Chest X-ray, PA view. Patient: 74 years old, sex F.
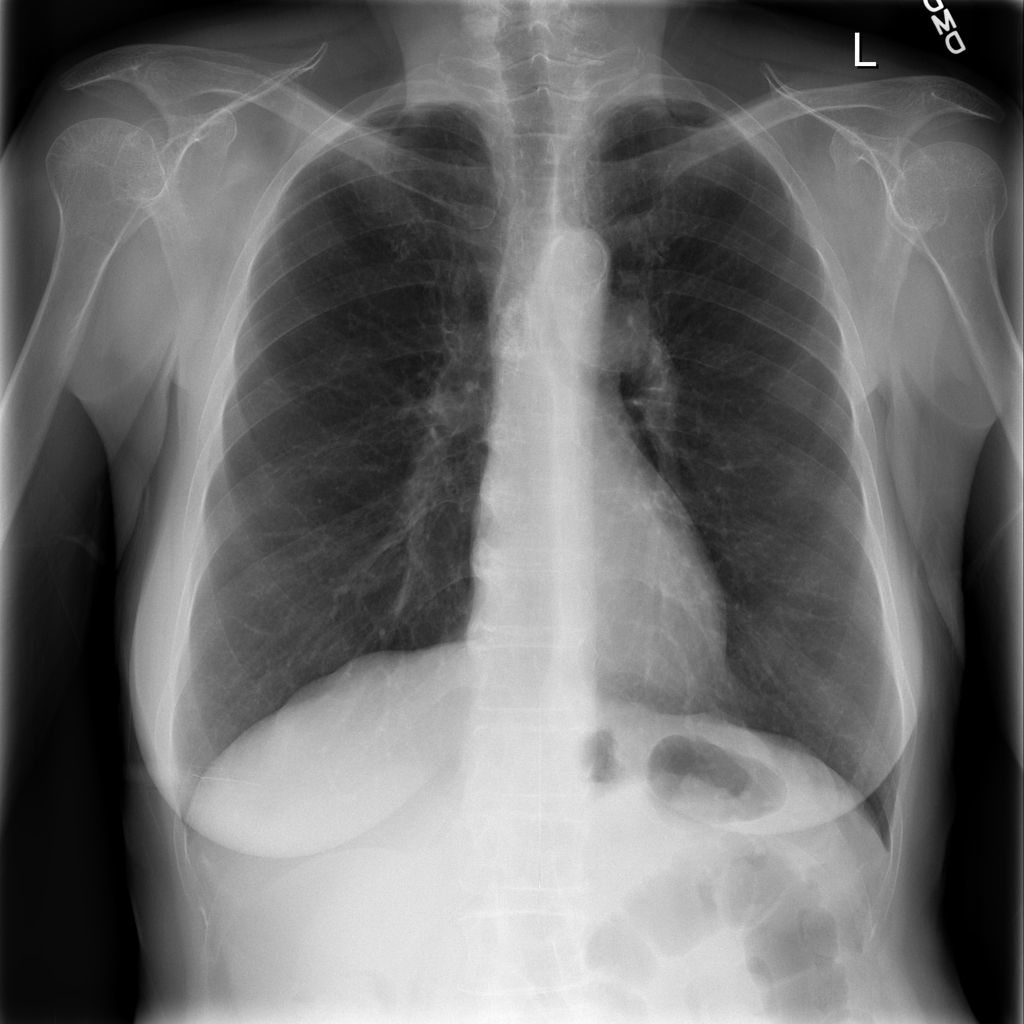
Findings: No Finding